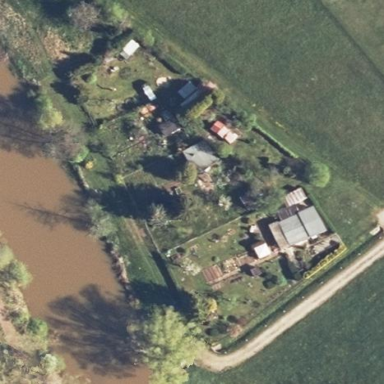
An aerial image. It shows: Allotments area.